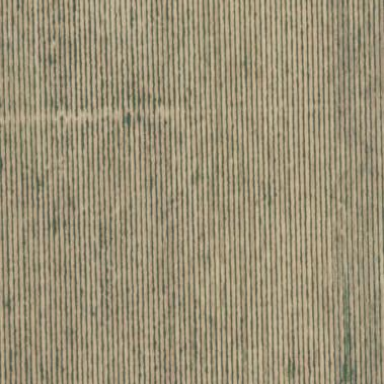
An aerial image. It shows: Vineyard.